Question: I don't like limited (by default) team collaboration and agile planning features (no backlog, no board, no user stories, no iterations, etc) in the built-in CodePlex TFS version control.
Ideally, I would like to keep the project in the full featured cloud-based Team Foundation Service and directly connect it to my CodePlex project.
Is it possible? Maybe there are some tricks?

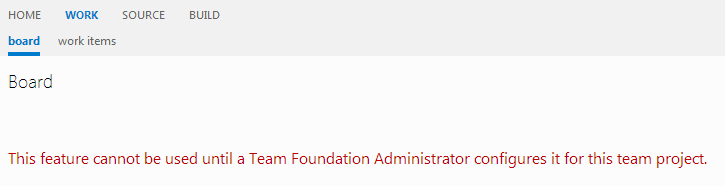
Answer: Though the Codeplex team has upgraded to TFS Service. Team collaboration features have not been enabled as of yet.
The current set of TFS 2012 features enabled for use are listed here <URL>
I'll check with the product team to see if there is any update to share.
Regards,
Tarun